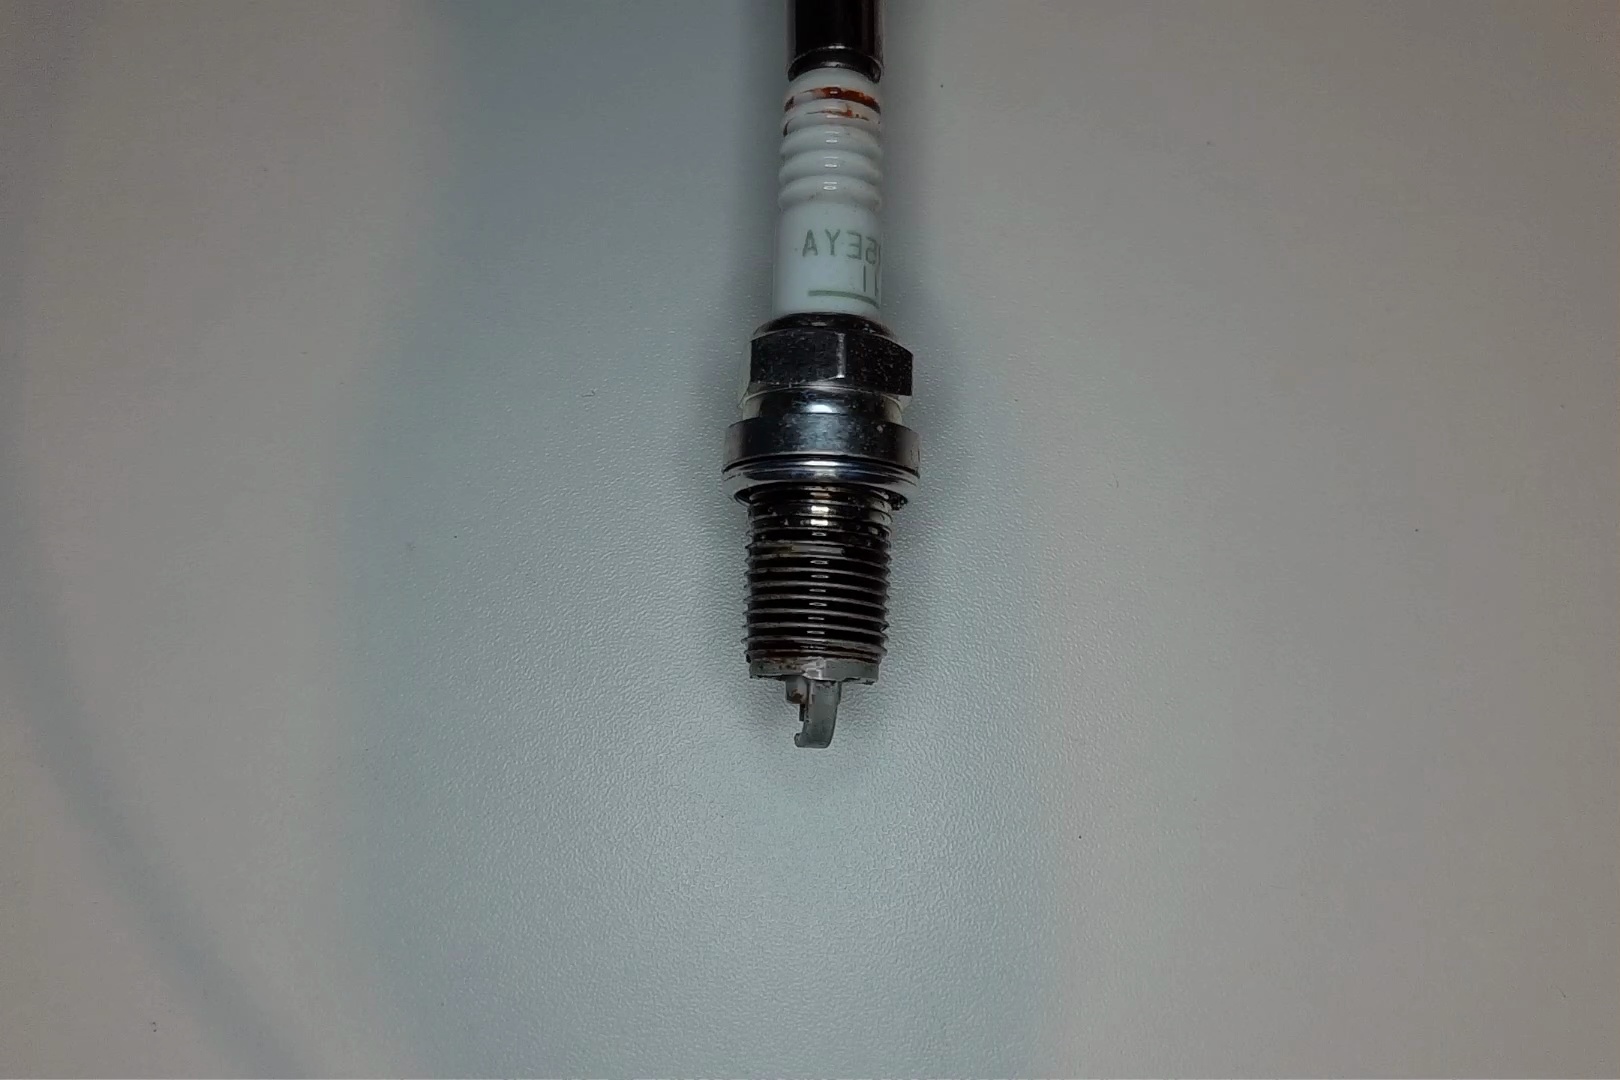
Label: anomaly